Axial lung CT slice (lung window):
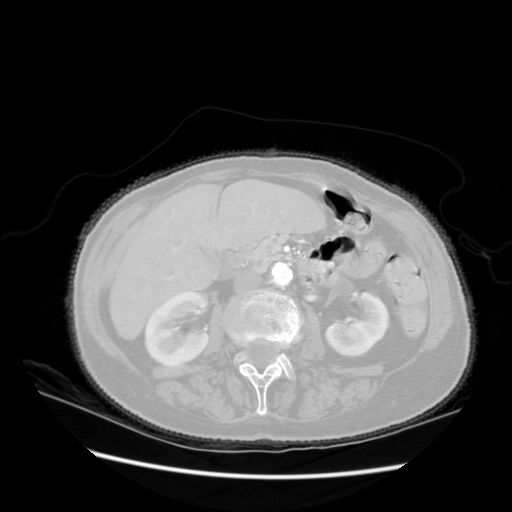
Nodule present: no